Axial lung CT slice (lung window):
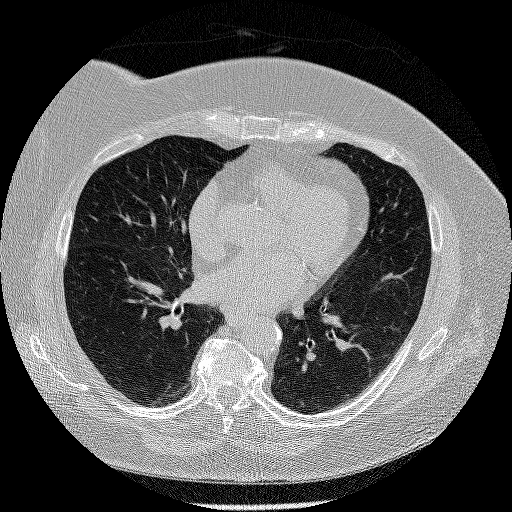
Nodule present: no